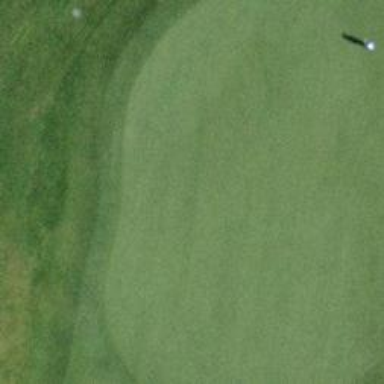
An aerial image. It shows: Golf hole.